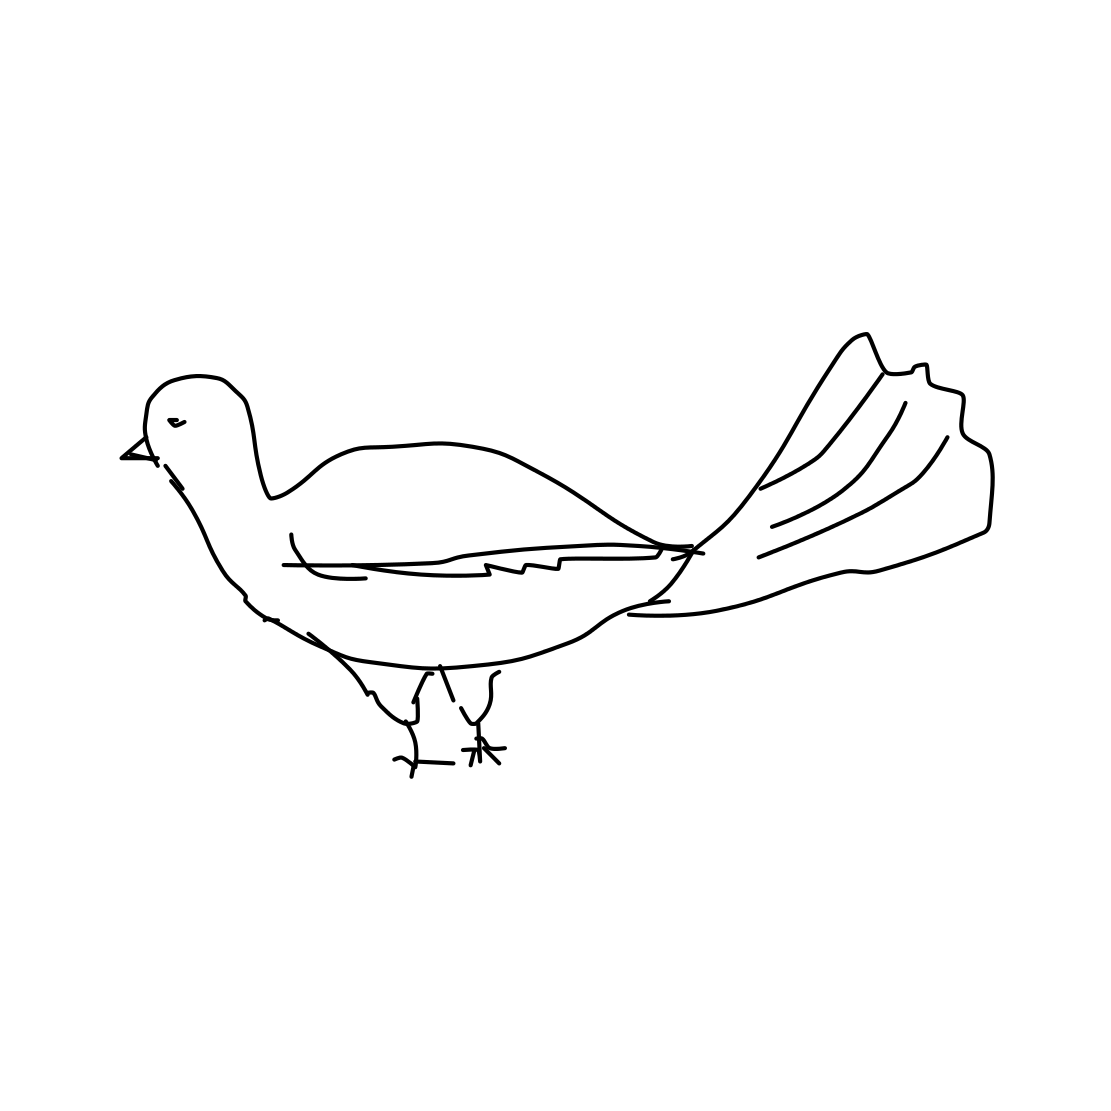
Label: standing bird